The image is a wavelet scalogram (time versus scale/frequency) of a rolling-element bearing's vibration signal. Based on the visible evidence, which condition applies: normal, inner_race, outer_race, ball?
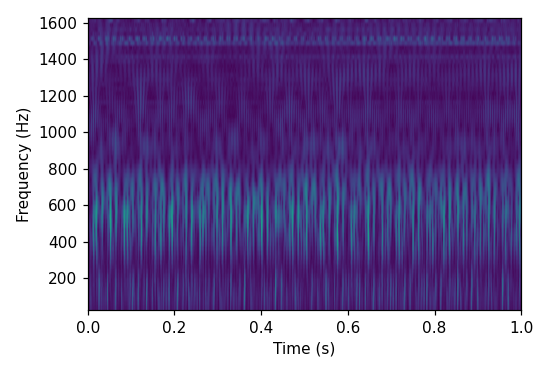
Answer: inner_race